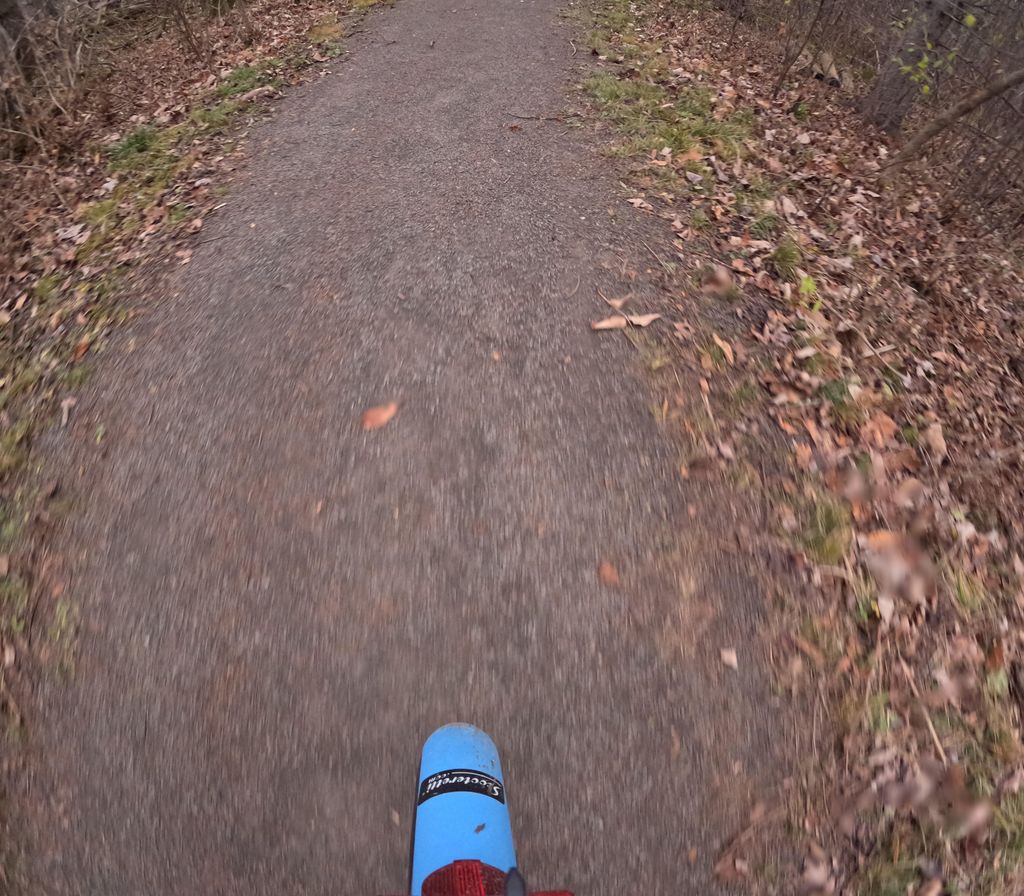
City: ottawa-gatineau